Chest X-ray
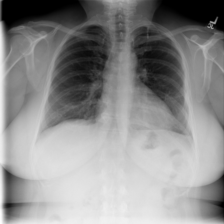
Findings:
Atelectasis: positive
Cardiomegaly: negative
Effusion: negative
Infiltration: negative
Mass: negative
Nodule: negative
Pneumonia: negative
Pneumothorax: negative
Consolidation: negative
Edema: negative
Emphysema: negative
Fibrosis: negative
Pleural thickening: negative
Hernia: negative